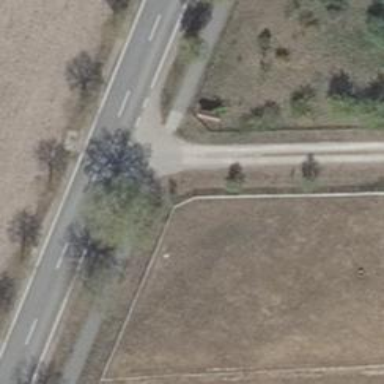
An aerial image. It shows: Cycleway.